Field crop: tomato
Growth stage: 2
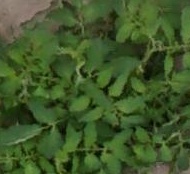
Species: tomato